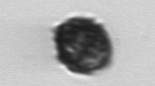
Label: Kryptoperidinium_triquetrum